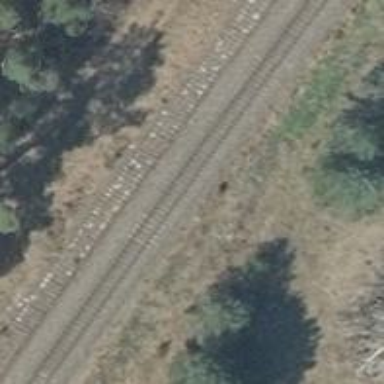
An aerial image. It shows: Railway milestone.